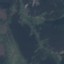
Land use / land cover class: HerbaceousVegetation